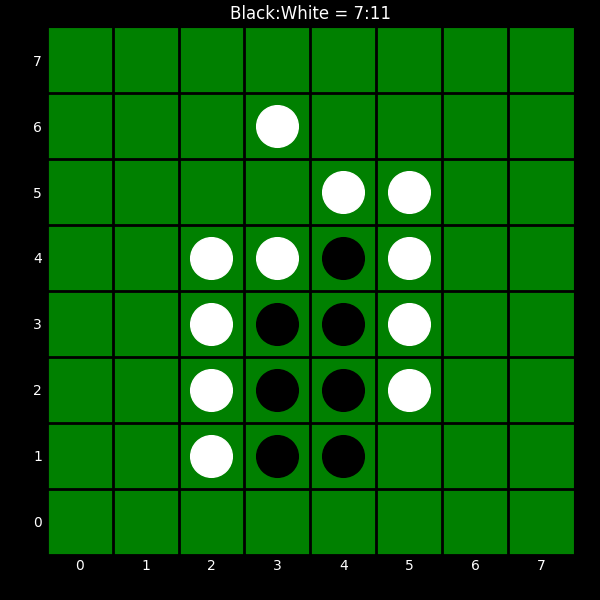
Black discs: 7
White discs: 11